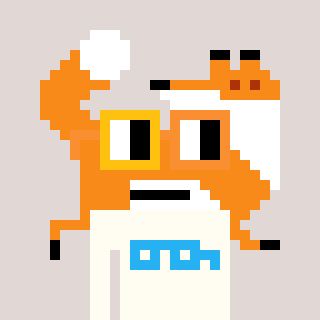
a pixel art character with square yellow and orange glasses, a fox-shaped head and a grayscale-colored body on a warm background